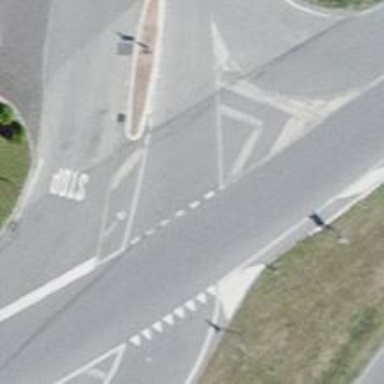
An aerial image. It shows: Secondary link road.